Aerial crown-view tile of a tropical tree (Barro Colorado Island, Panama), acquired 20241216:
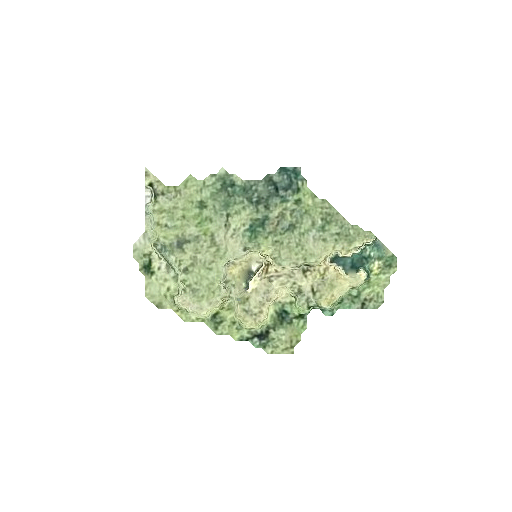
Species: Jacaranda copaia
GBIF accepted scientific name: Jacaranda copaia
Crown area: 47.839 m²